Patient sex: M
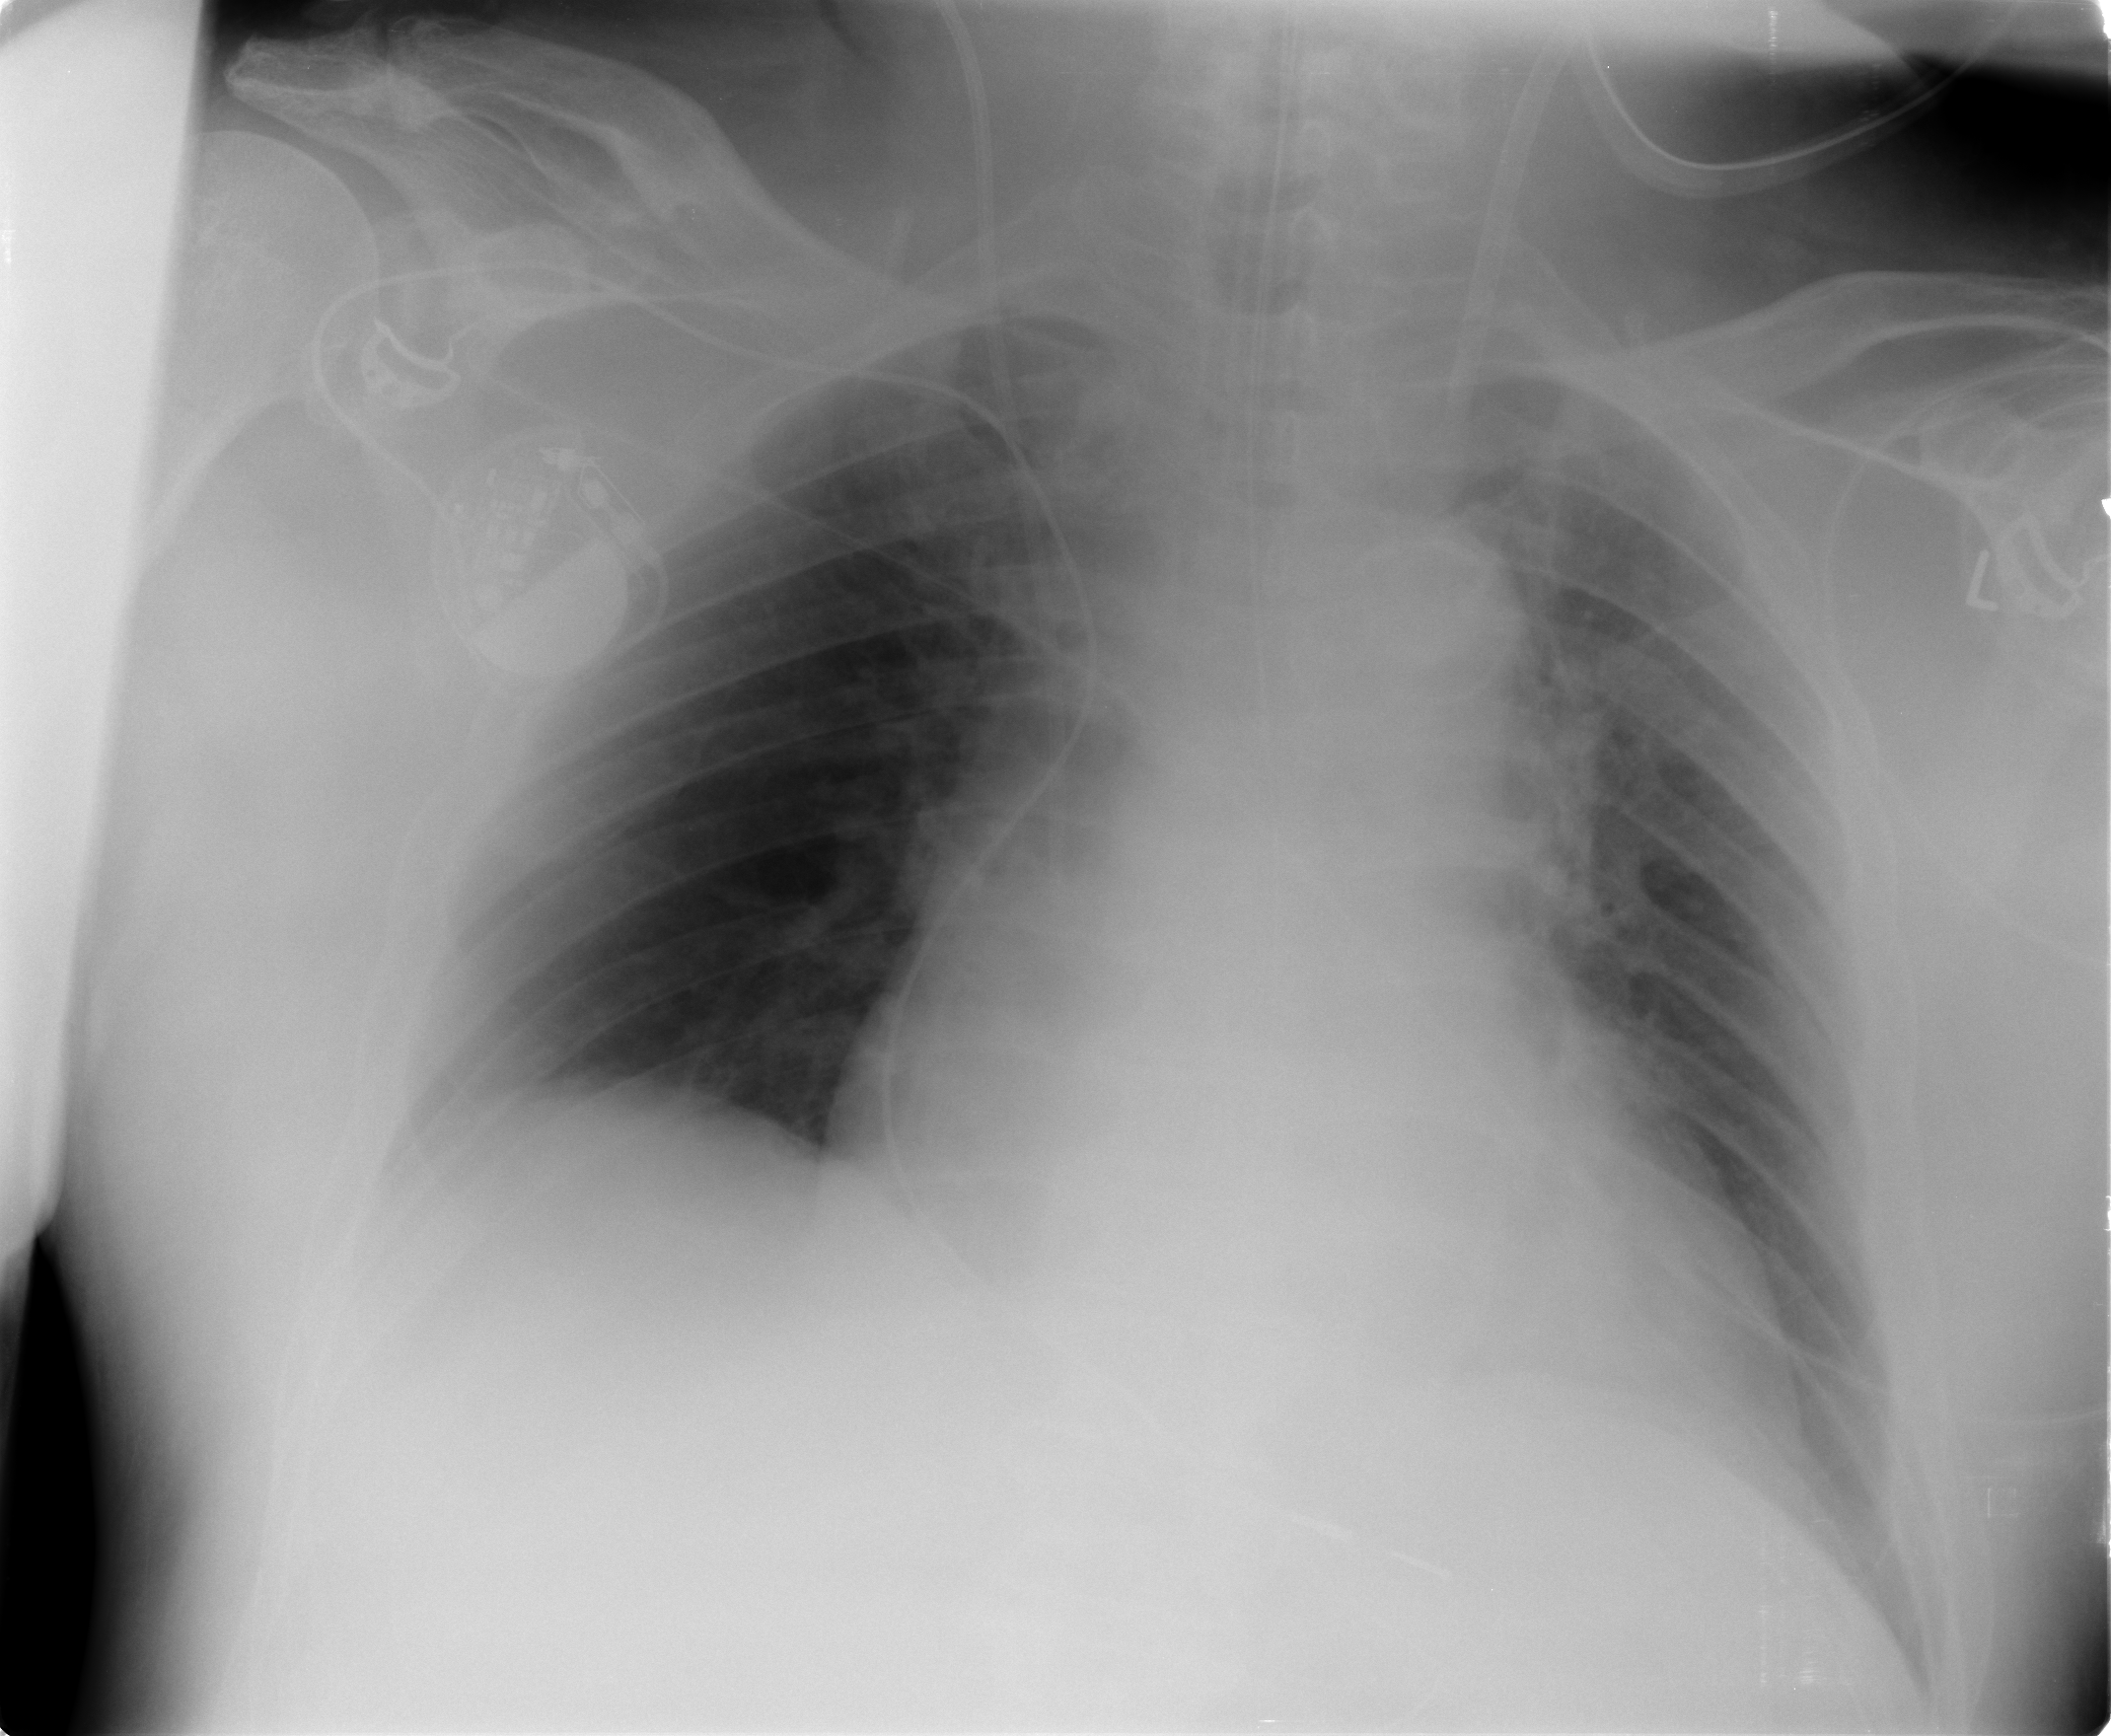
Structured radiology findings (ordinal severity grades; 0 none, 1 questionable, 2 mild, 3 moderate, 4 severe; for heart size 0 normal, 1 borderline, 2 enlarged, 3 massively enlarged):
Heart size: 2
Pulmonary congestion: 0
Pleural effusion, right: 0
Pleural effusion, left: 1
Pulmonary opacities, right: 0
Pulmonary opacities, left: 0
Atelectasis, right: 0
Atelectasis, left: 0